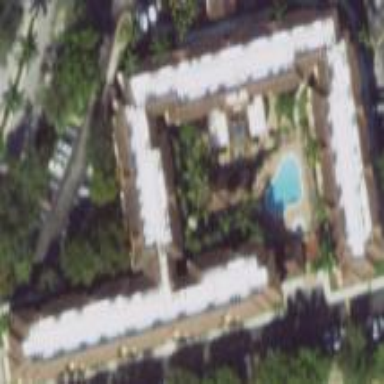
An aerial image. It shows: Hotel building.